Question: I am working on . For each question there are should be selected. For that I have used checkboxes. Also before this I am adding the for each question in the arraylist and in the next button click I am adding an "|"(or) symbol to differentiate the questions.
So for example 3 questions are displayed....then my arraylist contains

Now for the first question I selected 3 option, for second question I selected 4 options and for third question I didnt select any of the option. So for third question only the number of correct answers and the | symbol is displayed. . How can I do that? Please help me regarding this....Struggling for this since 3 days....
My Code:
'''
cbs[k].setOnClickListener(new View.OnClickListener() {
public void onClick(View v) {
if (((CheckBox) v).isChecked()) {
selchkboxlist.add(Integer.toString(v
.getId()));
System.out.println("chkboxlist size"
+ selchkboxlist.size());
}
else
{
selchkboxlist.remove(Integer.toString(v
.getId()));
System.out
.println("after delete chkboxlist size"
+ selchkboxlist.size());
}
}
});
'''
Will be thankful in advance
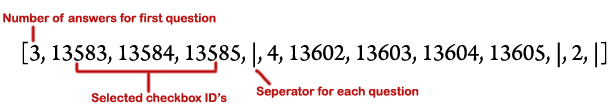
Answer: Then before going to next question check your arraylist..
'''
int k=yourlist.length();
if(Integer.parseInt(yourlist.get(k-2))<=4){
//then it is number of answers and no check box has been checked..
arraylist.set(k-1,new String("some value to indicate nothing"));
arraylist.add("|");
}
'''